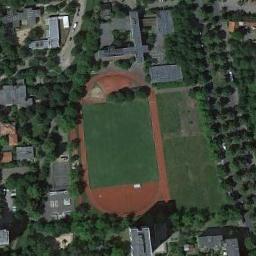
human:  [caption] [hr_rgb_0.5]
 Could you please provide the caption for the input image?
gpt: There's a little track in the upper left corner .

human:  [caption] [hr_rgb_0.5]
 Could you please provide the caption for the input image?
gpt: The ground track field is surrounded by trees .

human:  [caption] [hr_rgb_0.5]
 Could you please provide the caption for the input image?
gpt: Track and field and lawn are built in the middle of the residential area, Surrounded by a lot of vegetation .

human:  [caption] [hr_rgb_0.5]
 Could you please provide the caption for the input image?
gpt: The ground track field is surrounded by some trees and houses and a lawn is next to the ground track field .

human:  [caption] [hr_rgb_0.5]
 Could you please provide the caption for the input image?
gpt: There are many green trees around the ground track field with a red track .